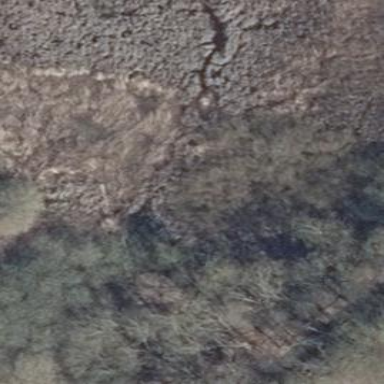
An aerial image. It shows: Patch of scrub vegetation.